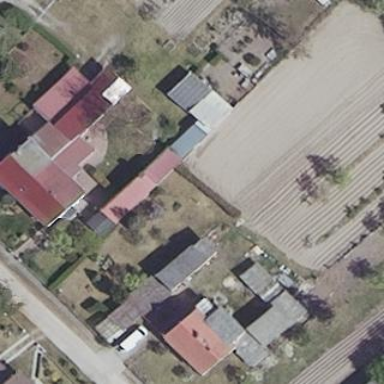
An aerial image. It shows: Shed.